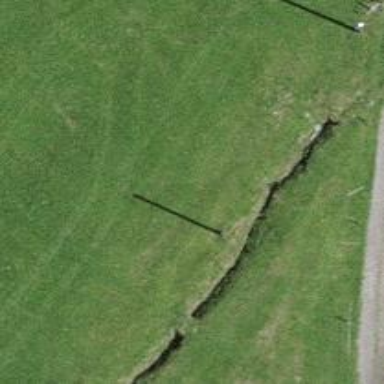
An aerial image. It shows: Power line in the image.